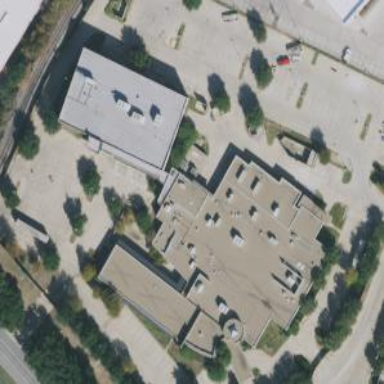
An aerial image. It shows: Hospital providing healthcare services.